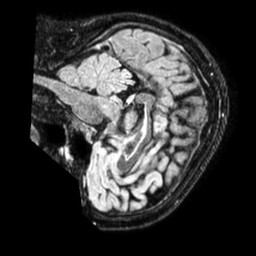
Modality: FLAIR
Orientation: sagittal
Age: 45
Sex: female
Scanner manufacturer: philips
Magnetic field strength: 1.5 T
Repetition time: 4.8 s
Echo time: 0.3365 s